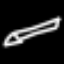
Label: pencil